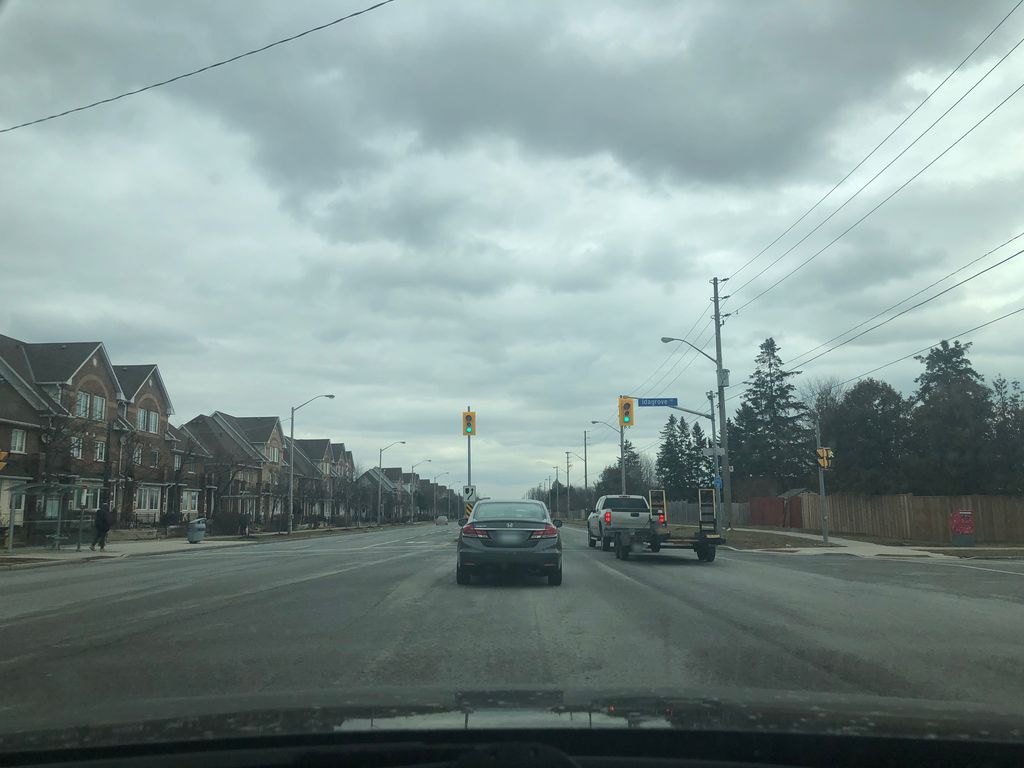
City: toronto